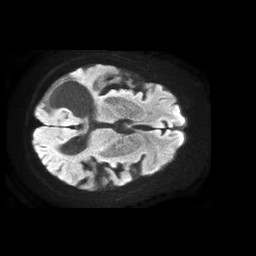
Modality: TRACE
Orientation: axial
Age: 80
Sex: female
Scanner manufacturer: philips
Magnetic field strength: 1.5 T
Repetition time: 4.6 s
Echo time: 0.08826 s